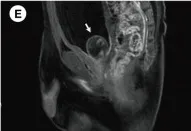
CT and MRI of the patient before surgery.sagittal planes The white arrow in the image indicates the lesion.
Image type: radiology (mri)